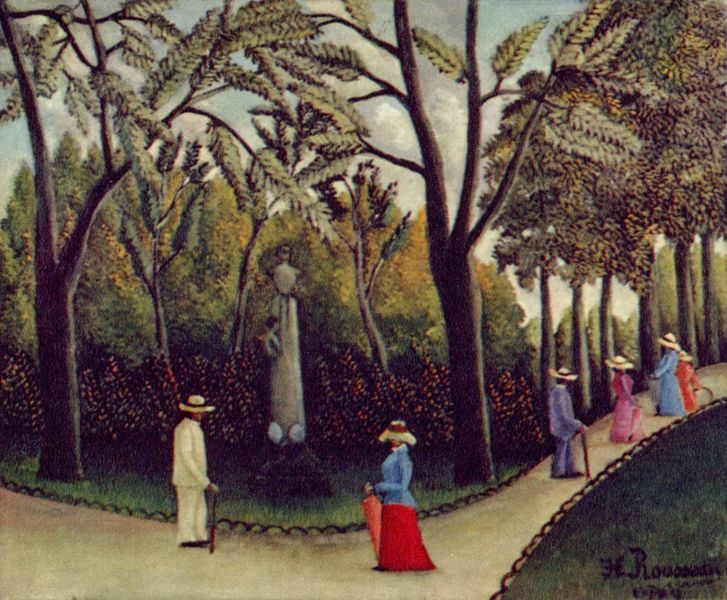
Titel: Das Chopin-Denkmal im Jardin du Luxembourg
Künstler: Henri Rousseau
Standort: Sankt Petersburg
Institution: Eremitage
Schlagwörter: baum, blau, blätter, gemälde, himmel, laub, mann, schatten, weiß, wolken, bäume, frauen, grün, landschaft, menschen, ocker, sand, äste, braun, bunt, damen, frau, hell, hut, hüte, jahrhundertwende, kleid, kleider, licht, männer, orange, schwarz, straße, zeichnung, gras, park, parkanlage, rasen, regenschirm, rot, schirm, sonnenschirm, weg, wiese, wolke, gesellschaft, herren, leute, malerei, rock, anzug, anzüge, bluse, sockel, bild, signatur, öl, baumstamm, natur, stamm, zweige, busch, büsche, pfad, sonne, sträucher, wege, figur, kind, pflanzen, rosa, wald, genre, stock, garten, skulptur, statue, klar, sommer, pflaster, gehstock, stab, moderne, weizen, allee, gelände, hecke, lila, spazieren, figuren, rad, promenade, stämme, fancy, strohhut, zeitgenössisch, plastik, rousseau, spaziergang, denkmal, stöcke, schirme, spazierstock, flanieren, sonntag, nature, trees, beet, beete, reif, palmen, spaziergänger, schlendern, hats, walking, einfassung, englischer garten, hacke, bodenlang, schwrz, beauty, viollet, begrenzung, elegant, sonnenhüte, spazieren gehen, skuptur, gentlemen, spazierstöcke, parkweg, srock, princess, romance, hcken, rasenbegrenzung, spaziergsng, 19. jahrhundert, roussain, 1800s, daytime, kuve